Aerial crown-view tile of a tropical tree (Barro Colorado Island, Panama), acquired 20250715:
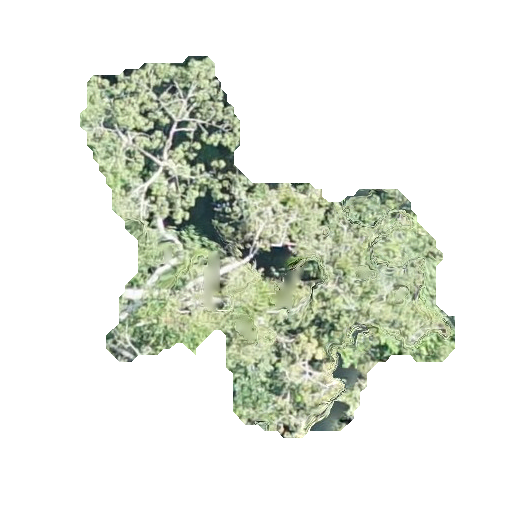
Species: Ceiba pentandra
GBIF accepted scientific name: Ceiba pentandra
Crown area: 115.186 m²